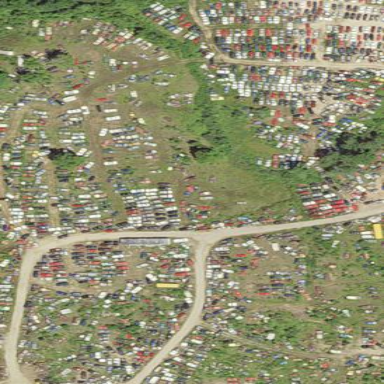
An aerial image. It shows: Industrial area designated for auto wrecking.